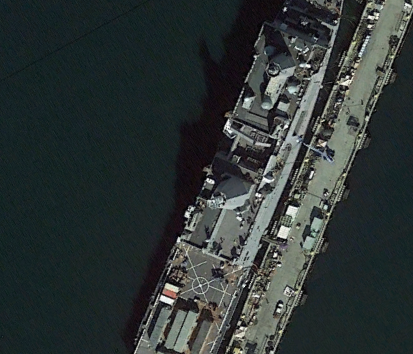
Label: combat